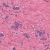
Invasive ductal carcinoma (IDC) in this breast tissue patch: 0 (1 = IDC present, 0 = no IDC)